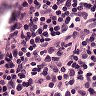
Metastatic tissue present: no